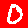
Digit: 0